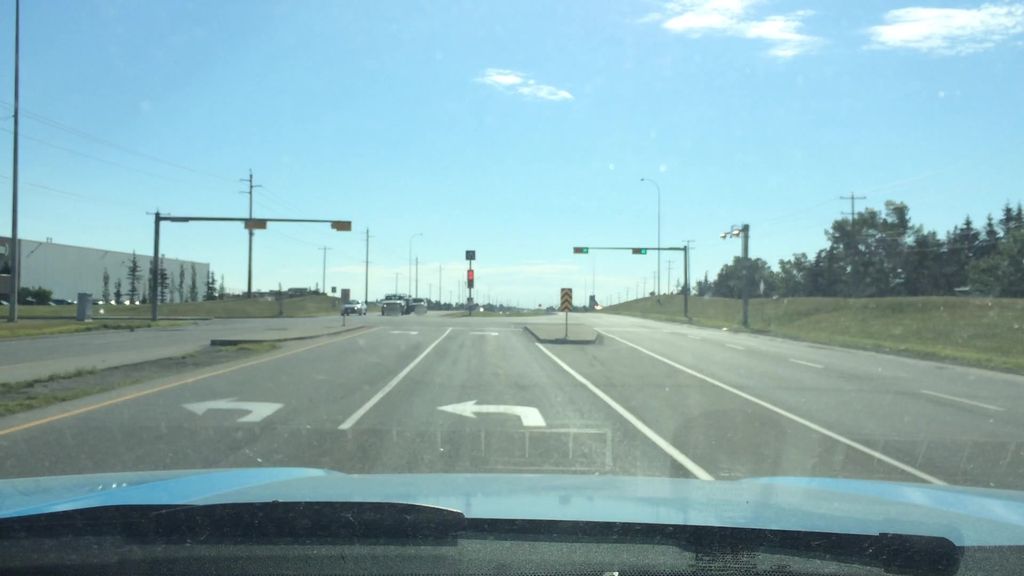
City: calgary